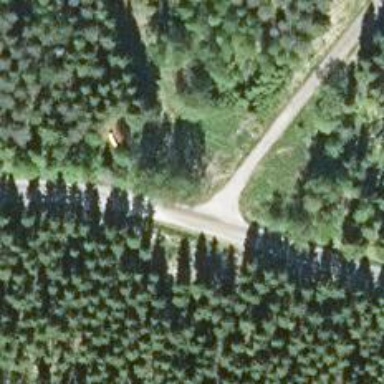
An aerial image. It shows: Tertiary road.